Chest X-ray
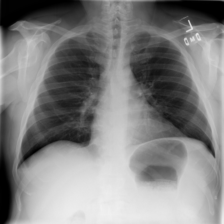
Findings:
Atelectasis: negative
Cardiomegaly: negative
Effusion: negative
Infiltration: positive
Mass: negative
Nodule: negative
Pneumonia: negative
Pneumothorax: negative
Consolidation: negative
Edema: negative
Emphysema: negative
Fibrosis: negative
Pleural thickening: negative
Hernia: negative